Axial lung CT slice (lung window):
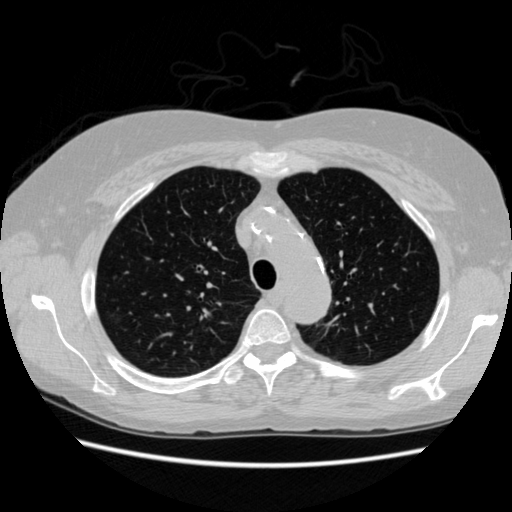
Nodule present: no